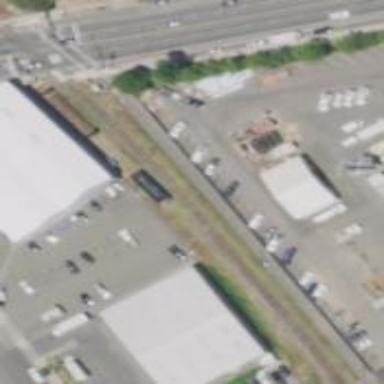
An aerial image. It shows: Railway spur service.